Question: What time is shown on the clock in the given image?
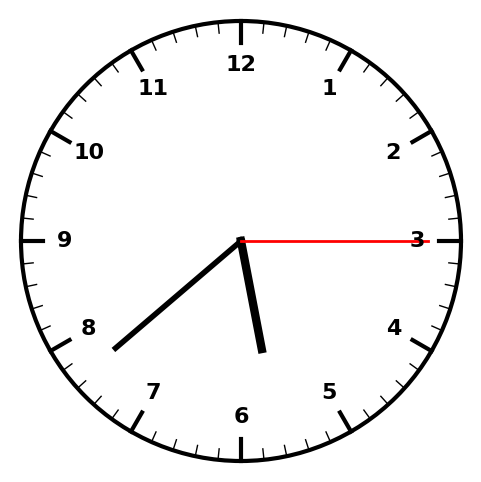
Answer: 05:38:15